Current action and preconditions to check: trajectory_clear

Your task: For each precondition in the list above, predict whether it will hold at this action.

Consider the current scene as observed from the mobile robot's camera, and analyze the predicted future states of all dynamic agents (e.g., people, animals, vehicles, or any moving entities) within the NEXT SECOND.

IMPORTANT: Only answer "very likely" if you are absolutely certain—based on strong, clear evidence—that a dynamic agent will violate the precondition in the predicted future state. Do NOT answer "very likely" for unlikely, ambiguous, or low-probability risks.

Ask yourself for each precondition: Is there a high probability, with clear and convincing evidence, that the predicted future states of any dynamic agent will interfere with the predicted future state of the currently executing action within the NEXT SECOND, causing that precondition to fail?

Assess the risk level based on these predictions. Use "likely" or "very likely" if motions create a clear risk of interference.

Use "neutral" or "improbable" if agents are nearby but their predicted paths are clearly diverging or non-conflicting.

Failure Risk Categories: "very improbable", "improbable", "neutral", "likely", "very likely"

Answer Format: Output ONLY the probability_of_failure value from these categories: "very improbable", "improbable", "neutral", "likely", "very likely"

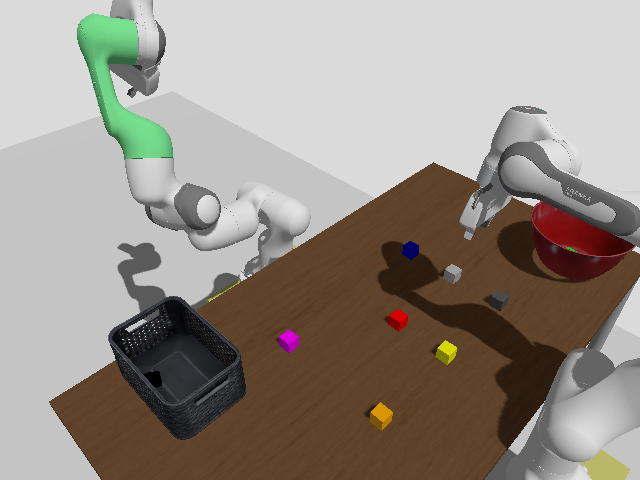

Answer: very improbable